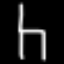
Label: chair